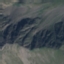
Land use / land cover: HerbaceousVegetation